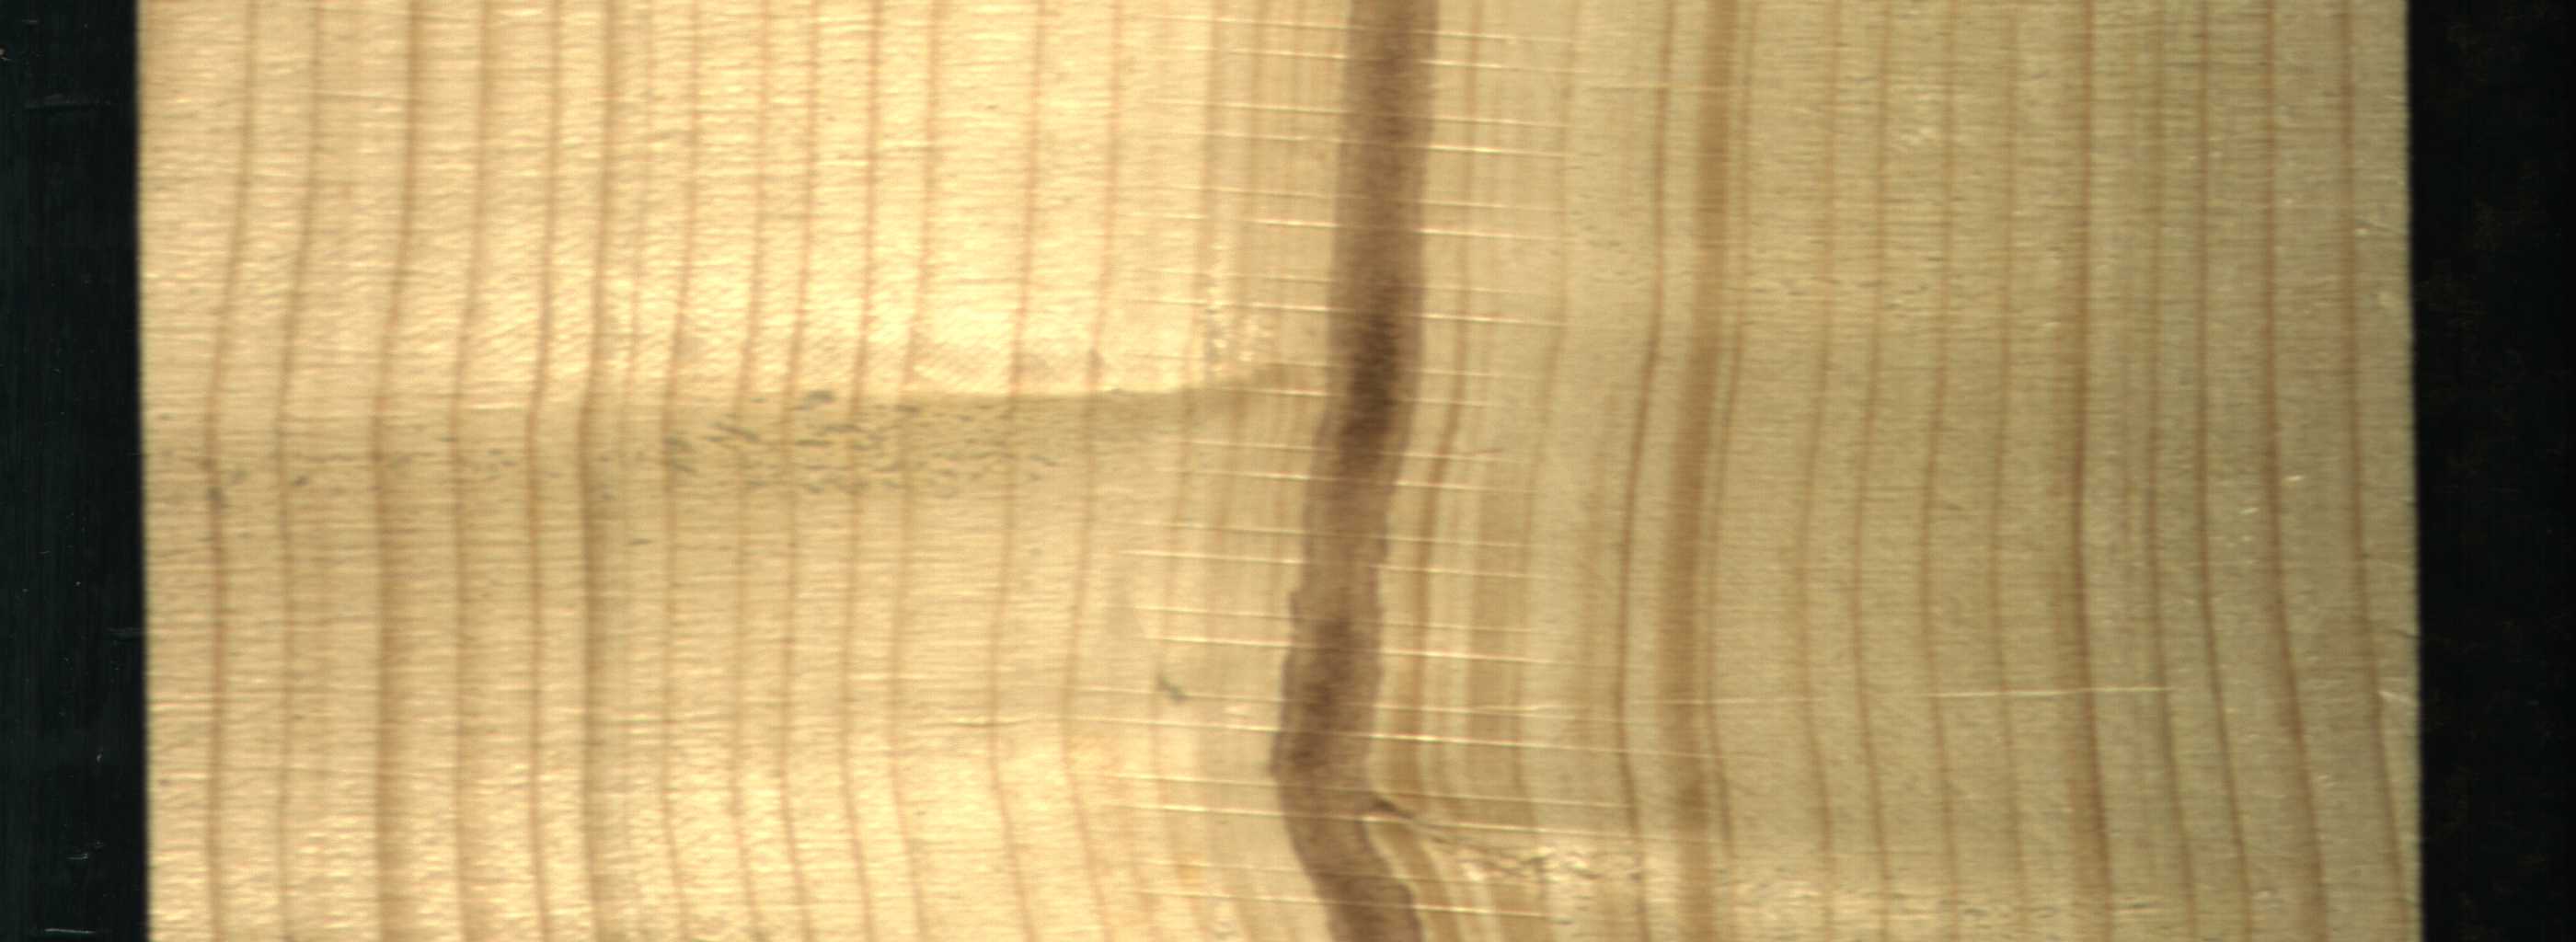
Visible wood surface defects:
Marrow